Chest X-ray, PA view. Patient: 51 years old, sex M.
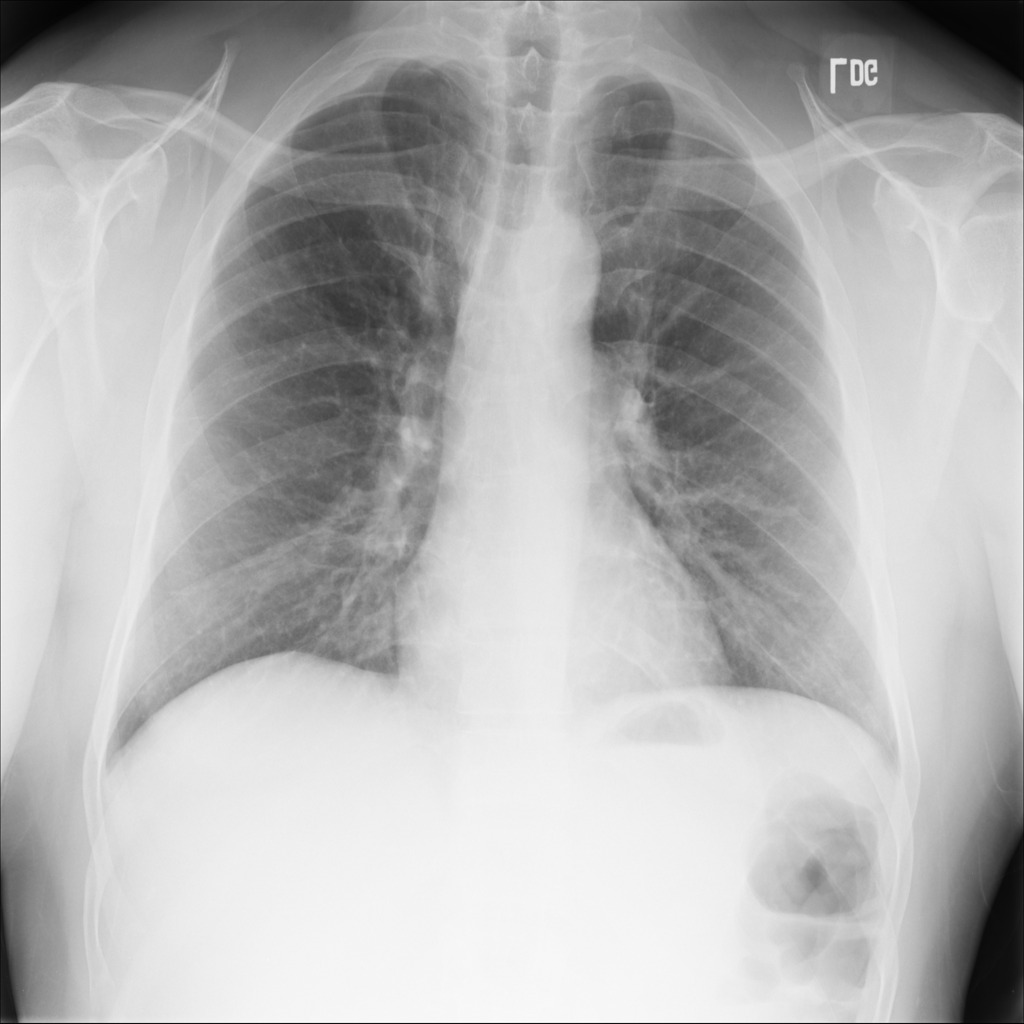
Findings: No Finding